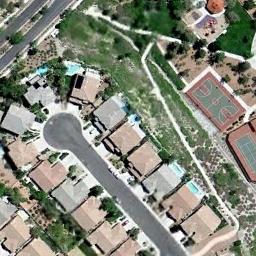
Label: basketball_court